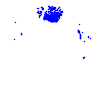
Particle: electron